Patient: sex F, age 73
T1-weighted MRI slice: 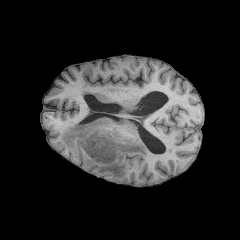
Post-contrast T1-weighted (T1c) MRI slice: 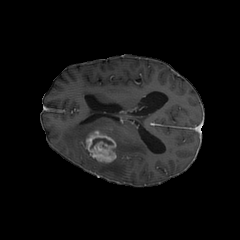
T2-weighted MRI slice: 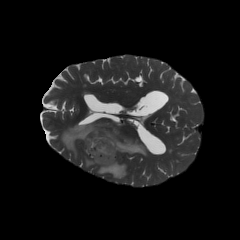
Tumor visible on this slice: yes
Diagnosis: Glioblastoma, IDH-wildtype
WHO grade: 4